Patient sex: M
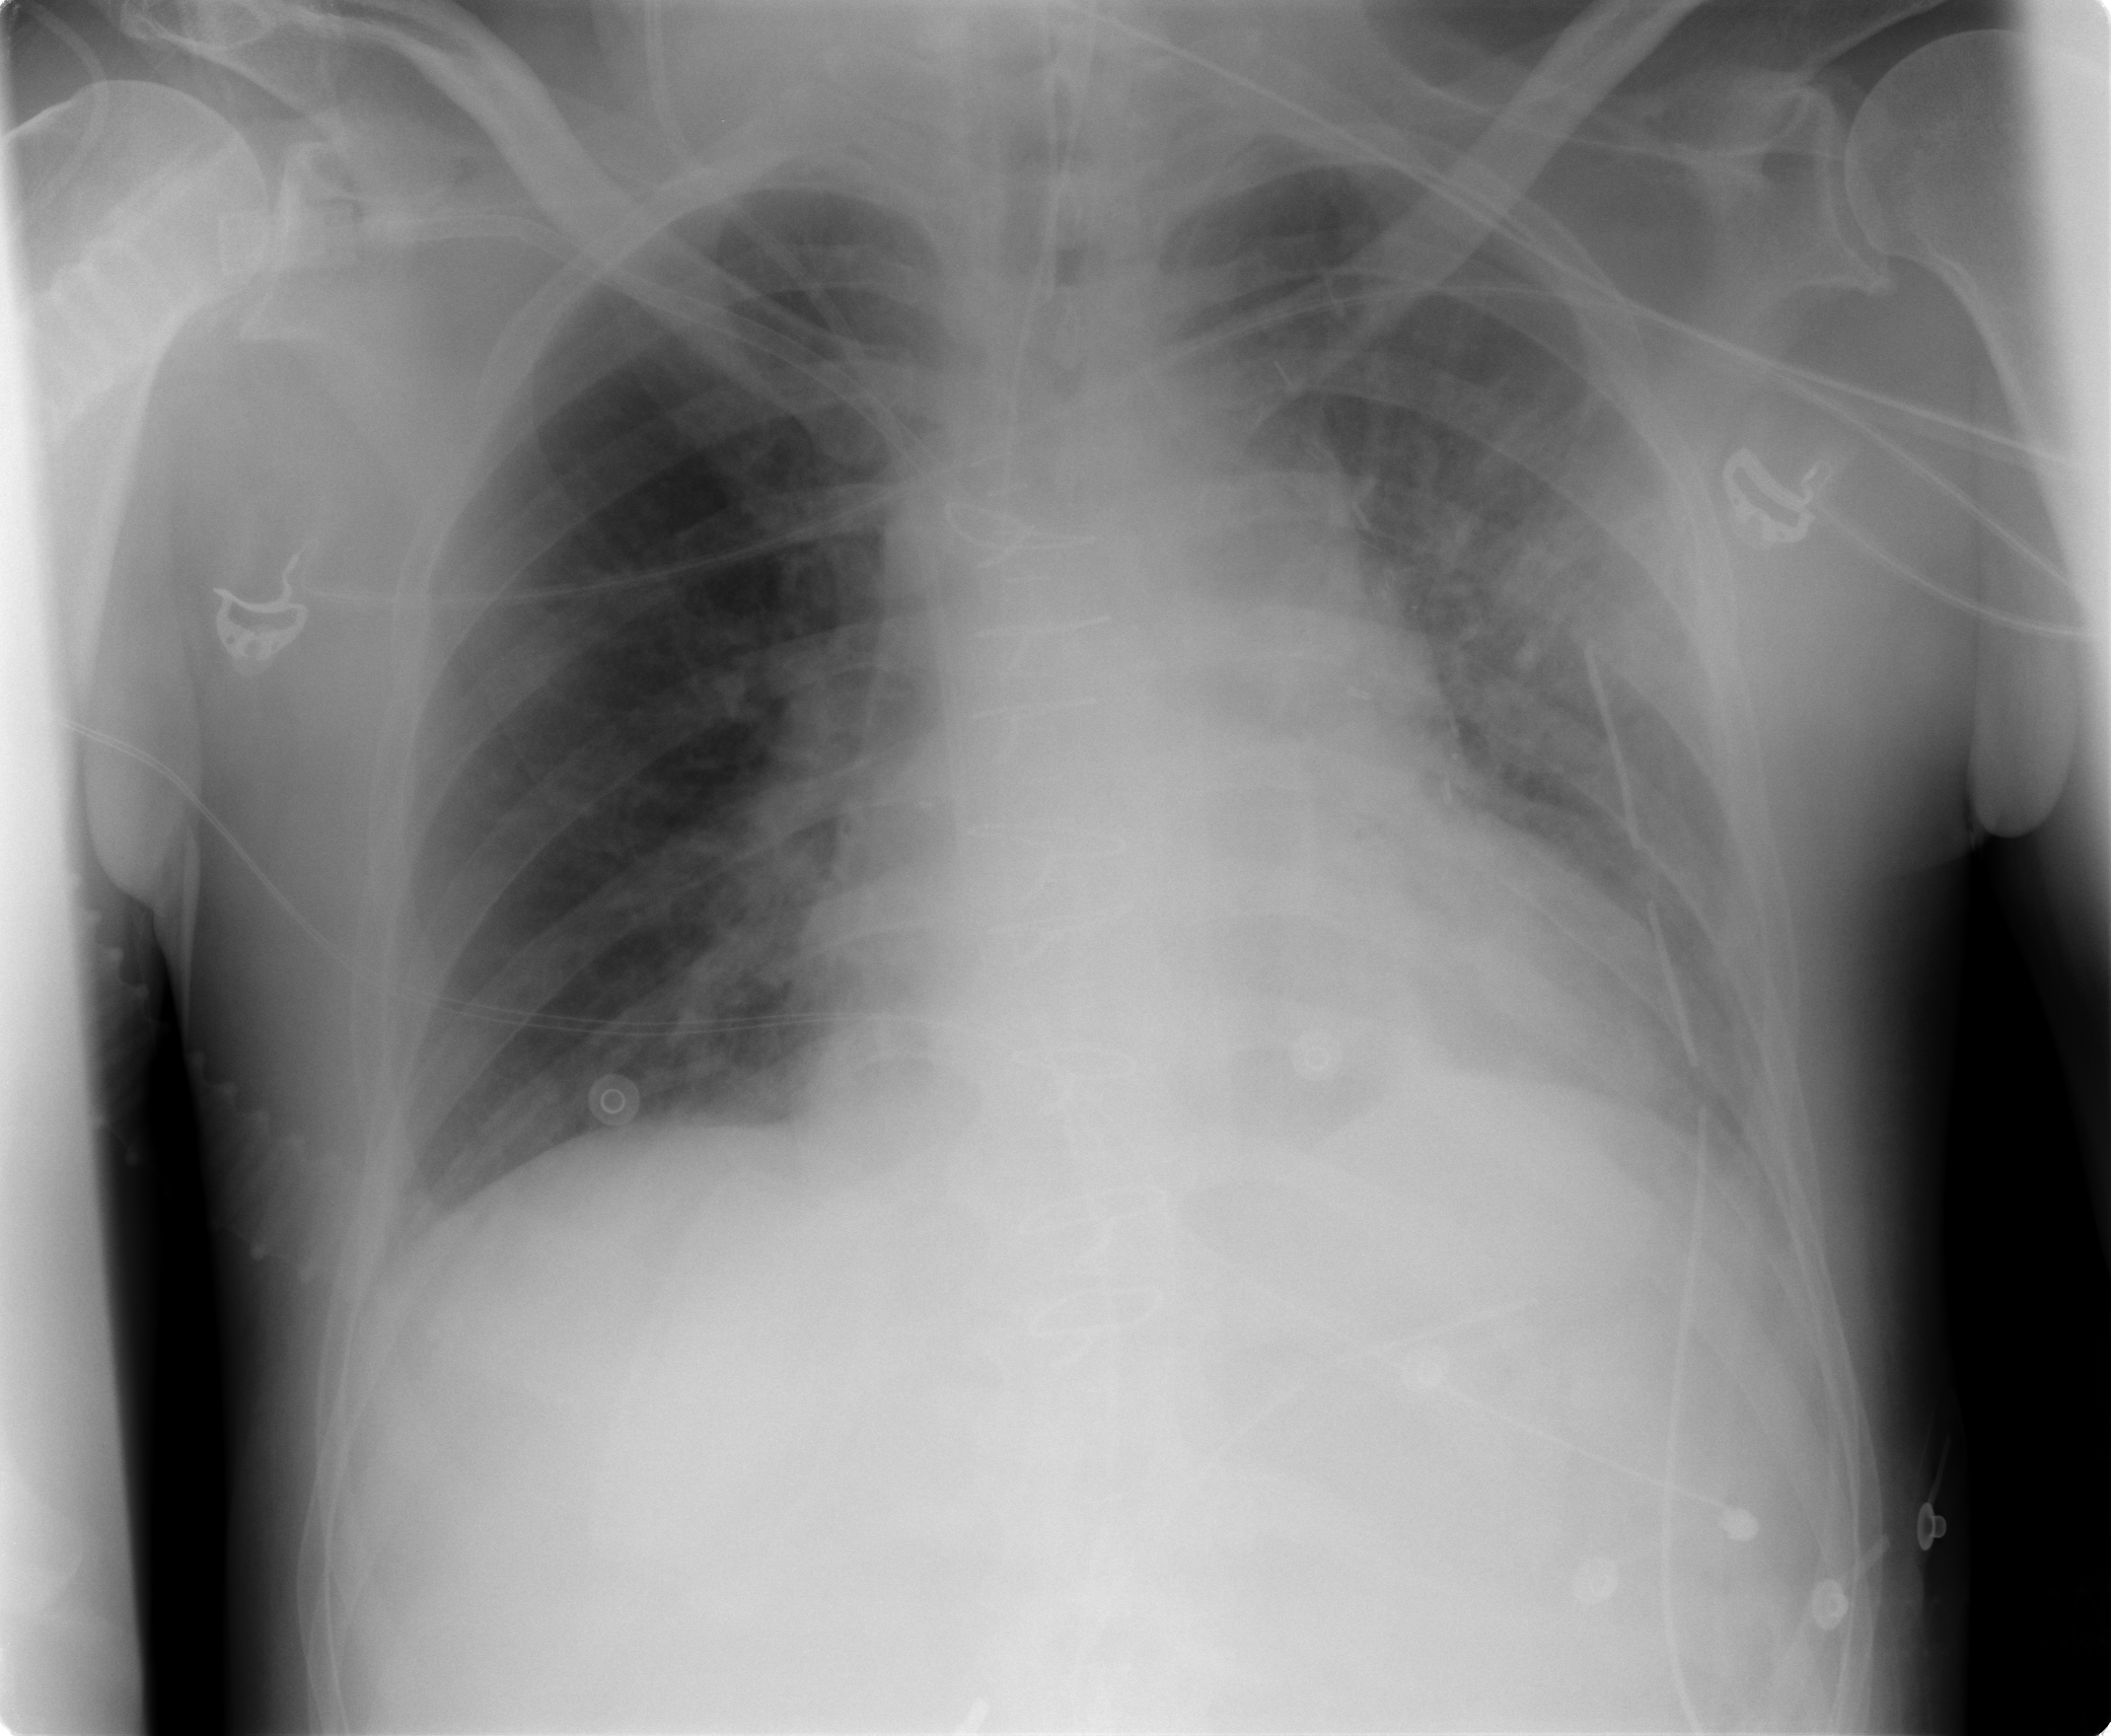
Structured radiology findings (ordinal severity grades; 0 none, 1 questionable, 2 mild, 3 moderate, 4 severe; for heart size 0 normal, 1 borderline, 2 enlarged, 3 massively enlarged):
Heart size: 2
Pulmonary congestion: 0
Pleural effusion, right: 0
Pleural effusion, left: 2
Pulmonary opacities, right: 0
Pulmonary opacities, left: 2
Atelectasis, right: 0
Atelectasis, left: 2